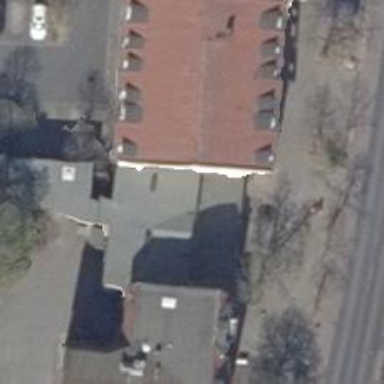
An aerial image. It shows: Bakery.